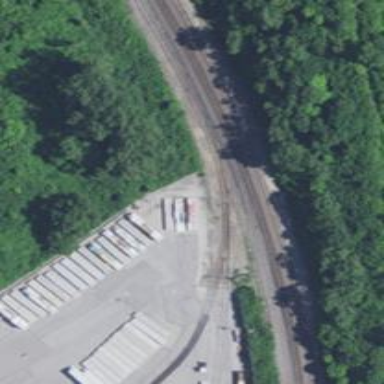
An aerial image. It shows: Railway yard used for servicing trains.